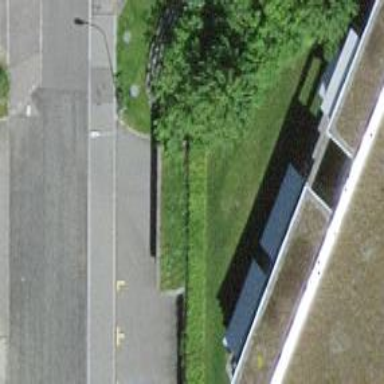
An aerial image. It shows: Parking entrance.